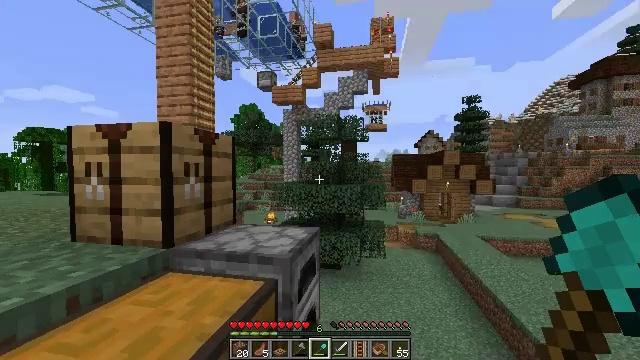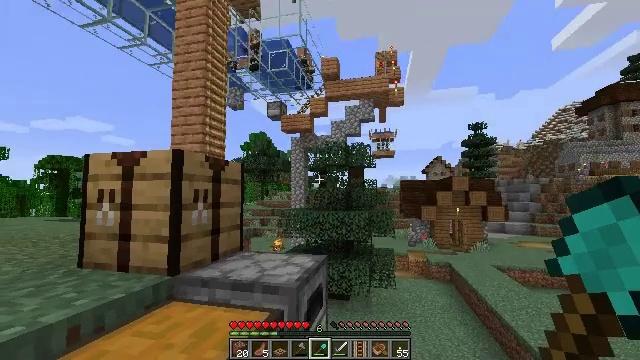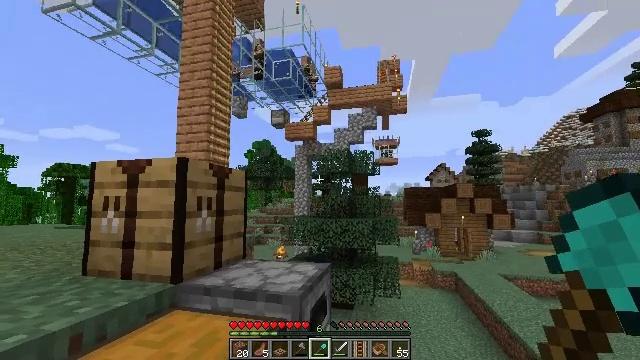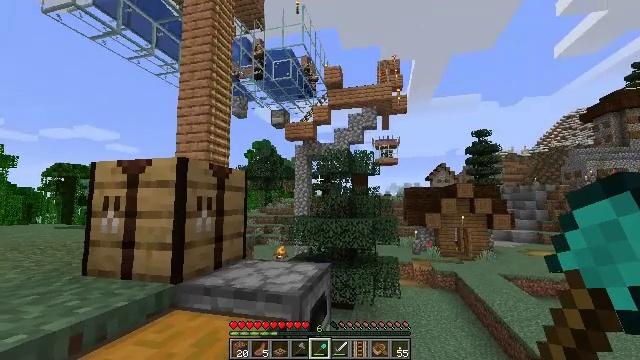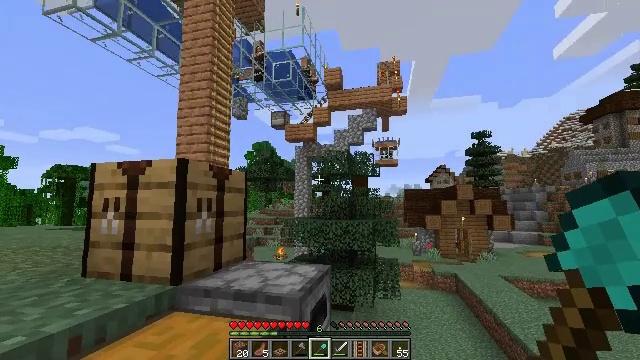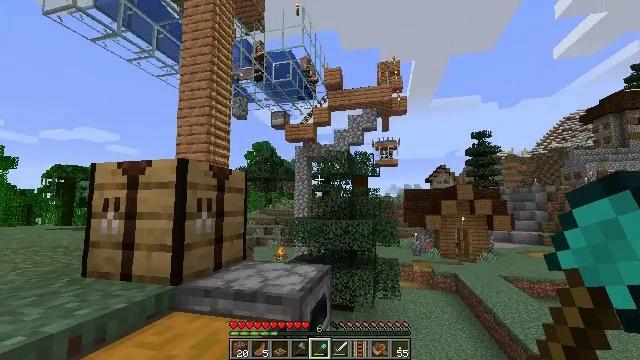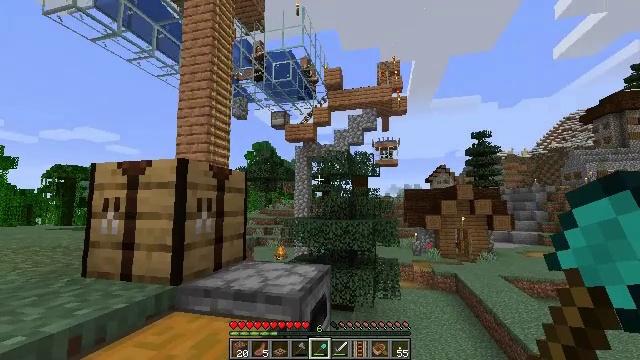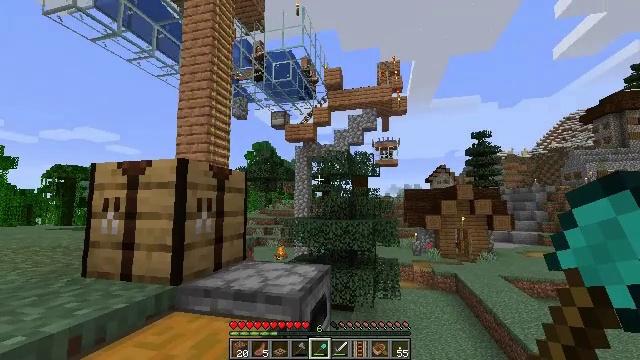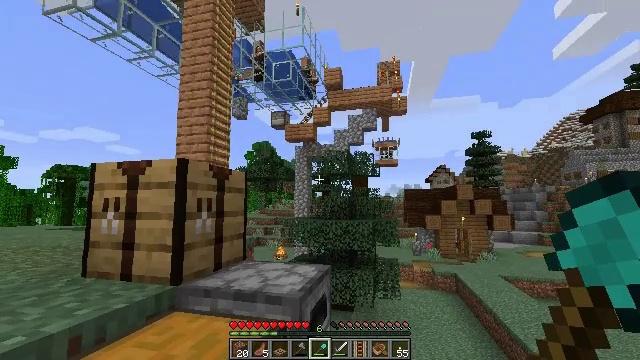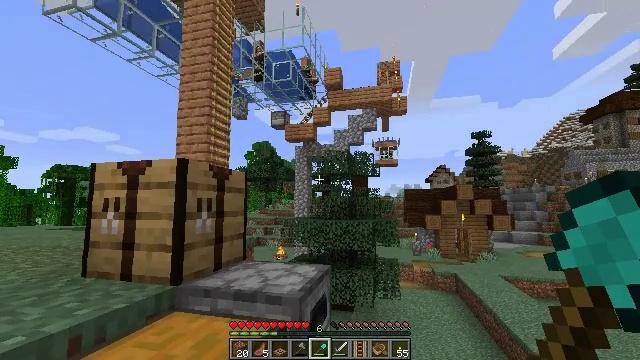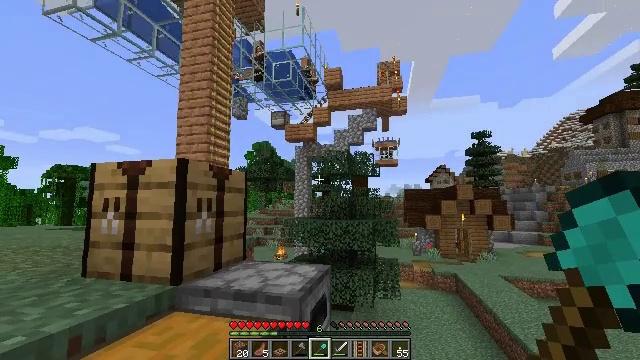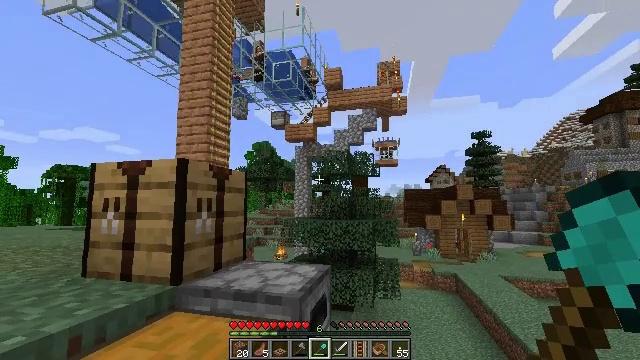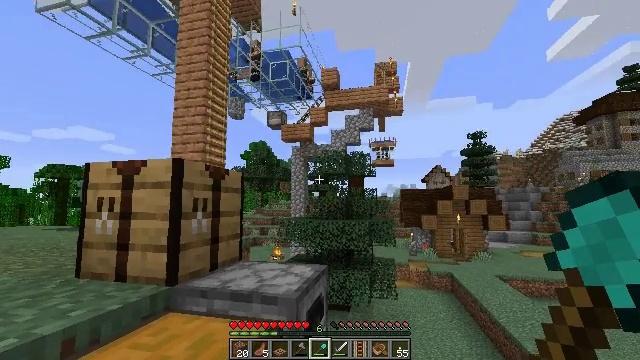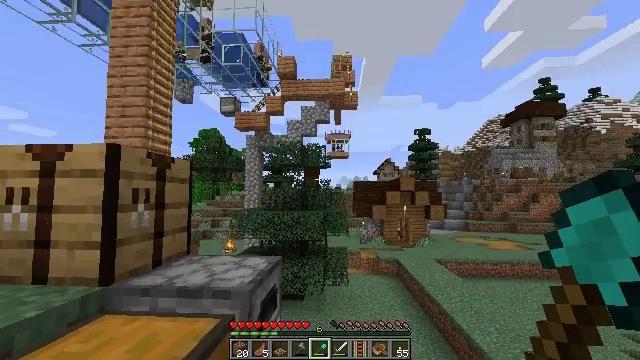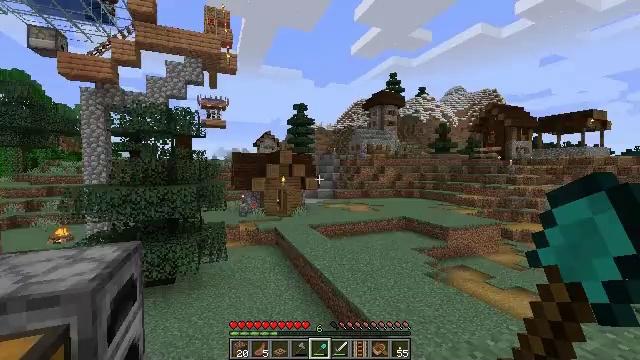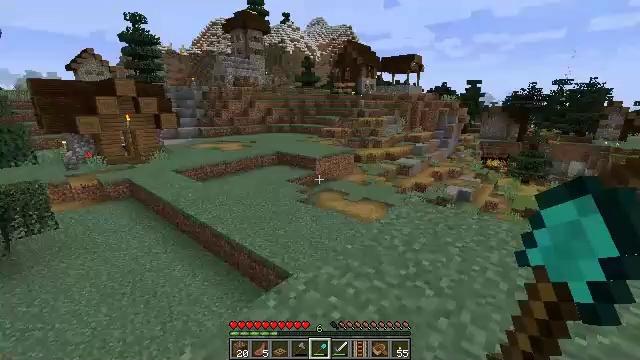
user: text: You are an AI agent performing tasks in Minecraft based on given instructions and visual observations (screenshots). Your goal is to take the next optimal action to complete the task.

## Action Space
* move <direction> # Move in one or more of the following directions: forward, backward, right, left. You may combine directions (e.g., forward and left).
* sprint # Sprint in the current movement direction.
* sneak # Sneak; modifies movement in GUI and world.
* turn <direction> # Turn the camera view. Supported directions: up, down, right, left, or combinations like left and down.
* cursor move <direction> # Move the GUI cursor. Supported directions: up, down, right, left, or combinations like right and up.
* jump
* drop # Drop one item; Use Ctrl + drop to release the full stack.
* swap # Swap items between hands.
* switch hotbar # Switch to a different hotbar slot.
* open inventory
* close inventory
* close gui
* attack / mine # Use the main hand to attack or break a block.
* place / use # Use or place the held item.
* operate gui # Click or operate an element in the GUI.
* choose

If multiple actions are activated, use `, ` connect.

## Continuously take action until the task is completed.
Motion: motion action
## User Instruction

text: Attack the jungle slab to break it.
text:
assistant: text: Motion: turn left and up
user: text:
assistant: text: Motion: turn up
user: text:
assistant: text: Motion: no_op
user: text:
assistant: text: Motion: no_op
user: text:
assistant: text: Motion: no_op
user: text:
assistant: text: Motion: no_op
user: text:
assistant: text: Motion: no_op
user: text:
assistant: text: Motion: no_op
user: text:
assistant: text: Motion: no_op
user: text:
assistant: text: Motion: no_op
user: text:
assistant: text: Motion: no_op
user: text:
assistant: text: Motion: no_op
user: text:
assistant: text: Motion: turn right and down
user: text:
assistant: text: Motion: move forward, turn right and down
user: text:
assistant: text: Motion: move forward, turn right and down
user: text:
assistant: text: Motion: move forward, turn right and down
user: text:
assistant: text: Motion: move forward, turn right and down
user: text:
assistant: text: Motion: move forward, sprint, turn right and down
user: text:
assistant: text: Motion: move forward, sprint
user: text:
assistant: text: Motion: move forward, sprint
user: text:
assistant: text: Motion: move forward, sprint
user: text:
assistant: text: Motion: move forward
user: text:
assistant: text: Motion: move forward and move right
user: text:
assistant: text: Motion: move forward and move right, turn left and up
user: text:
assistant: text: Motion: move forward and move right, sprint, turn left and up
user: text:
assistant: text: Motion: move forward and move right, sprint, turn left and up
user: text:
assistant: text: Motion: move forward and move right, sprint, turn left and up
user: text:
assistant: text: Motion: move forward and move right, sprint, turn left and up
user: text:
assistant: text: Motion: move forward
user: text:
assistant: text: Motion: move forward, sprint